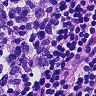
Metastatic tissue present: no